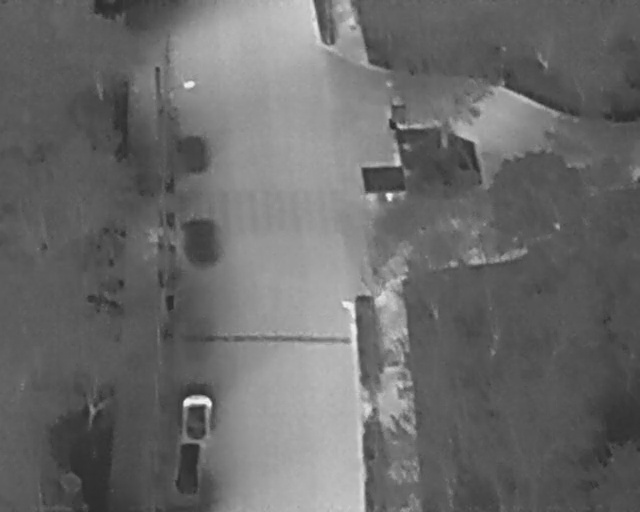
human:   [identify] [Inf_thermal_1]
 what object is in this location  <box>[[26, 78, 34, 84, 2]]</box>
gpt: <ref>1 medium car at the bottom</ref>